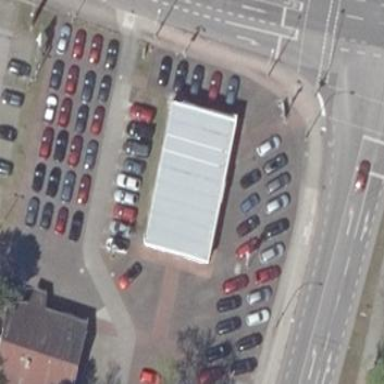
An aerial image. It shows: Commercial building with car shop.